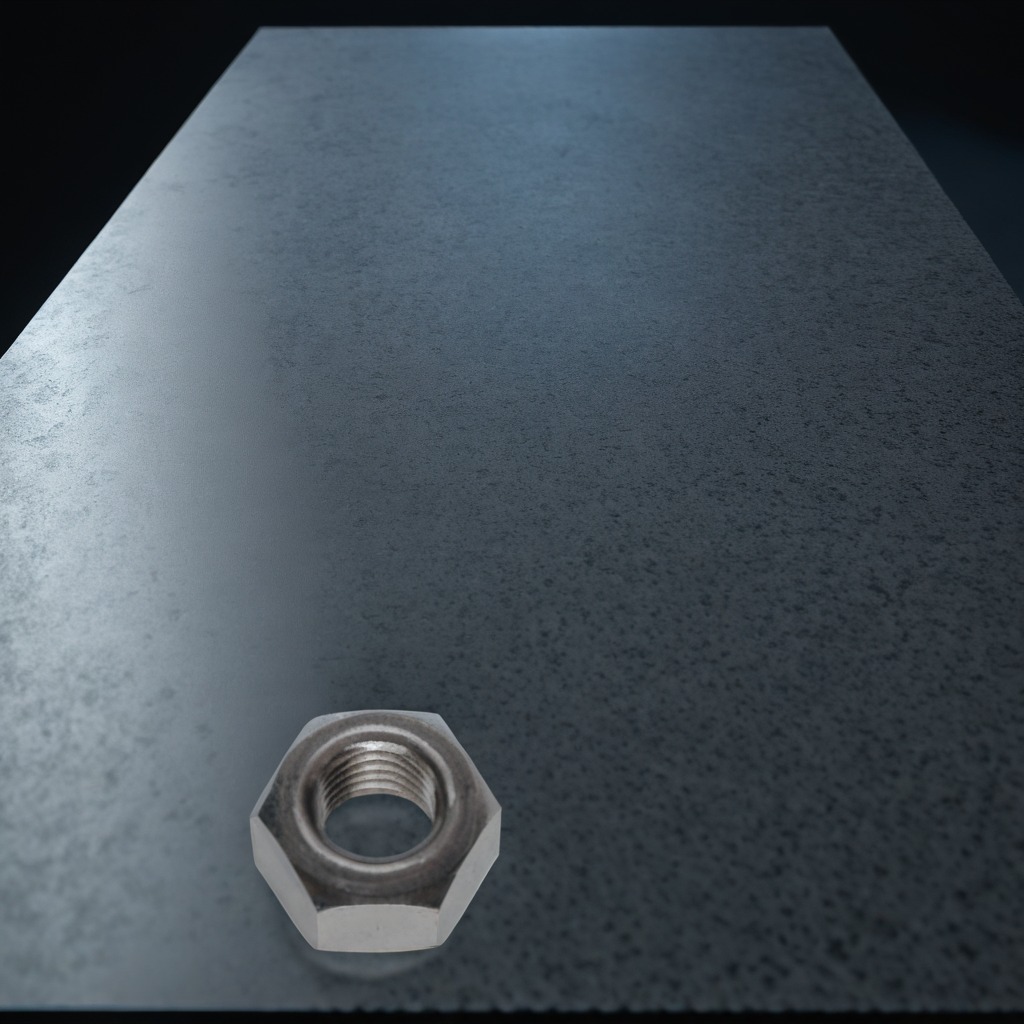
A metal nut is lying on a clean granite table inside a workshop at night.